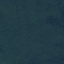
Land use / land cover class: Forest